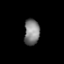
Tissue: prostate
Cell type: T cells
Senescence score: 0.3381
Nuclear area (px): 387
Mean DAPI intensity: 128.667